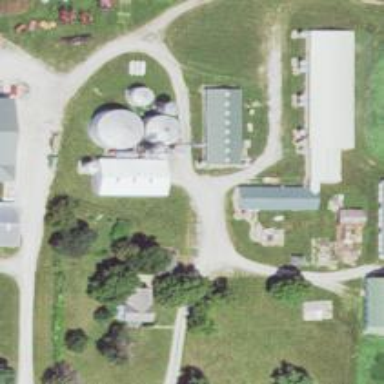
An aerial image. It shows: Farmyard area.